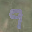
Label: 9